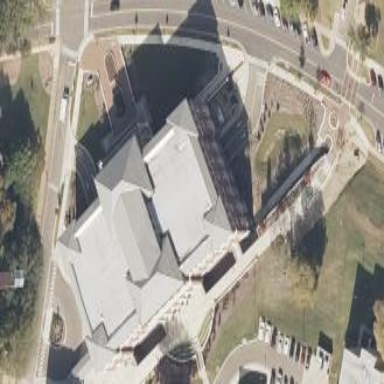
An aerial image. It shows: School building with unique quadruple saltbox roof shape.